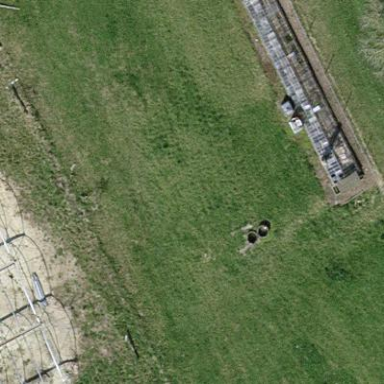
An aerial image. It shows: Shed.